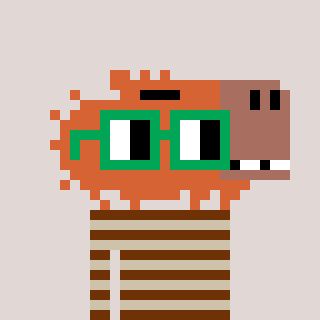
a pixel art character with square green glasses, a capybara-shaped head and a bege-colored body on a warm background